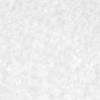
Label: no_change